Aerial crown-view tile of a tropical tree (Barro Colorado Island, Panama), acquired 20250715:
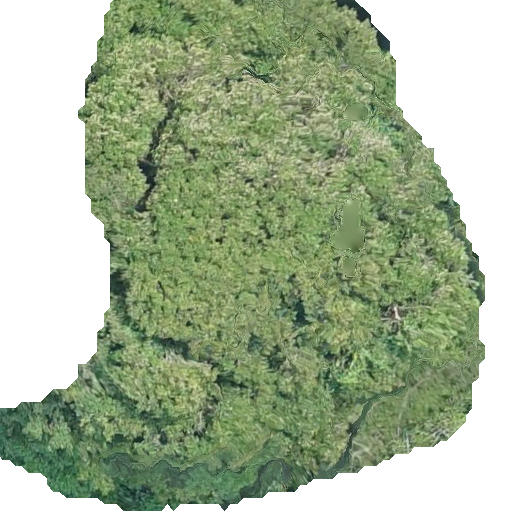
Species: Prioria copaifera
GBIF accepted scientific name: Prioria copaifera
Crown area: 267.233 m²